Aerial crown-view tile of a tropical tree (Barro Colorado Island, Panama), acquired 20250915:
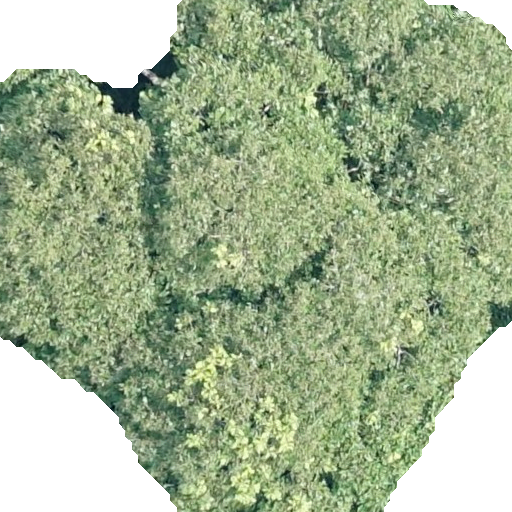
Species: Dipteryx oleifera
GBIF accepted scientific name: Dipteryx oleifera
Crown area: 393.545 m²